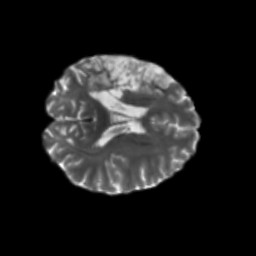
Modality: T2w
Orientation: axial
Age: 36
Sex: female
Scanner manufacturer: siemens
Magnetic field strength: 3 T
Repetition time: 5.47 s
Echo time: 0.0854 s